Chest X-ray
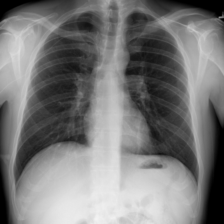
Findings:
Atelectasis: negative
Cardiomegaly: negative
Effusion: negative
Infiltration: negative
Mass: negative
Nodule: negative
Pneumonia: negative
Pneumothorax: negative
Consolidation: negative
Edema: negative
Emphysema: negative
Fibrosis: negative
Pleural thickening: negative
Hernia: negative